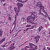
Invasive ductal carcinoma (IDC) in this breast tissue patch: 1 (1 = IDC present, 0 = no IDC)